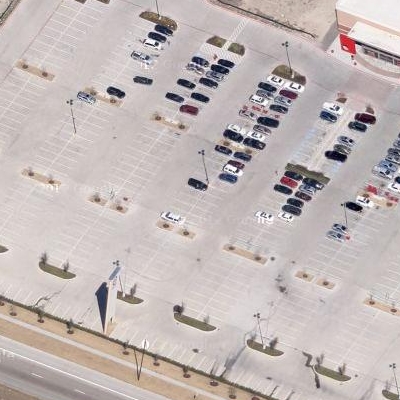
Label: Parking